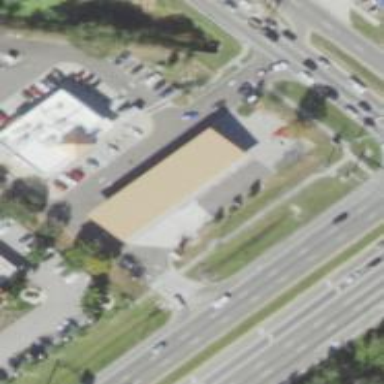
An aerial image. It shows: Fuel amenity located on the roof of building.